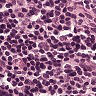
Metastatic tissue present: no